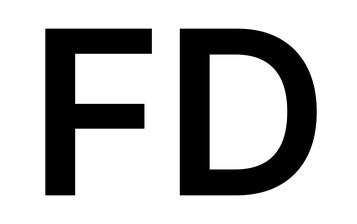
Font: Inter_SemiBold